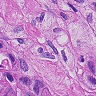
Metastatic tissue present: yes